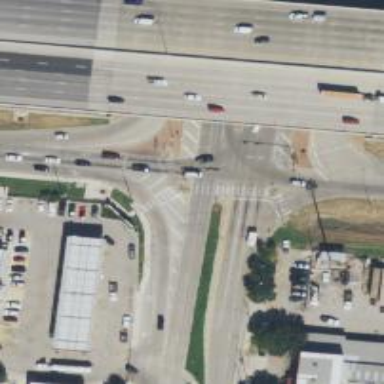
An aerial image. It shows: Secondary road with frontage road alongside.